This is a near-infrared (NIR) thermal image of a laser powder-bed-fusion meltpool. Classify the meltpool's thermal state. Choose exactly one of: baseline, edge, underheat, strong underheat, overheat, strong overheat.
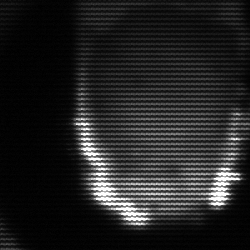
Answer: baseline